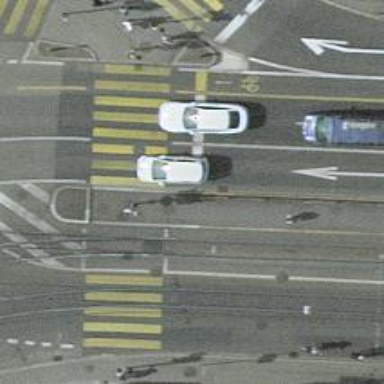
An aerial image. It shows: Tram crossing on the railway.